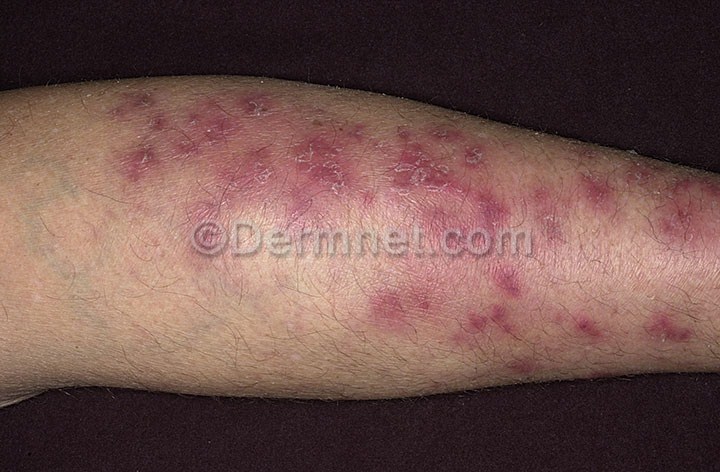
Disease: Vasculitis Photos